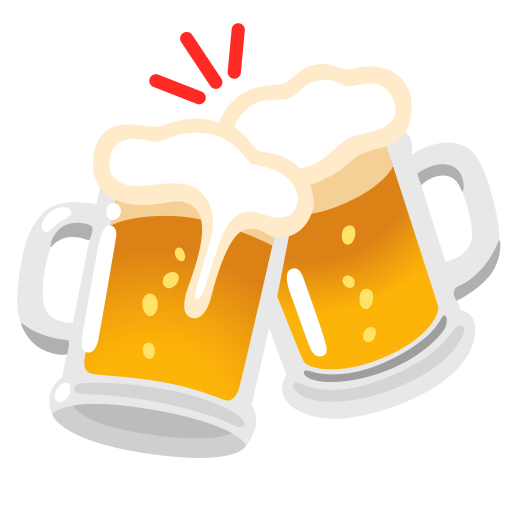
Emoji: 🍻